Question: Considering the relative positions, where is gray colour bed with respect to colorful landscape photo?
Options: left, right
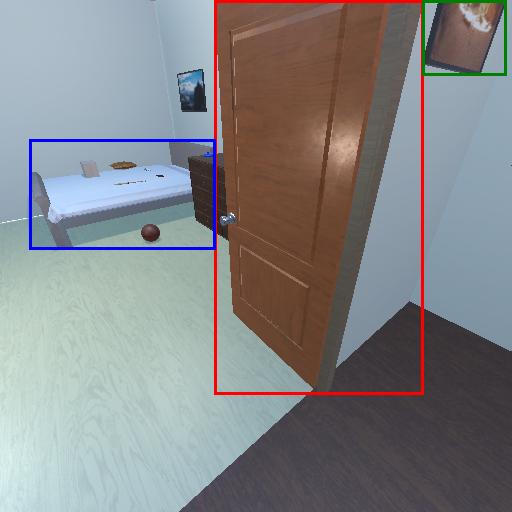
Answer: left